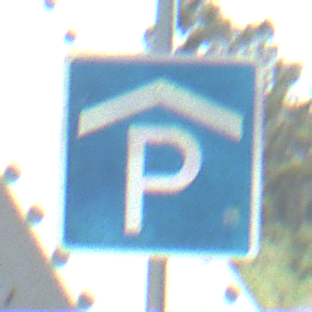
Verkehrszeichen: Parkhaus
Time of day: MorningAfternoon
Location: Outdoor (Special)
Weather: Clear
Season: NotSpecified
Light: Natural